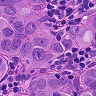
Metastatic tissue present: yes